Question:
My text is in the statusbar of the phone. I want to ask what is the best way to put the text further down, is it ? i don't know if i should use , because screens have different sizes and i want to have it on the same Y-Position on every phone.
So is there any other way to make the text "be not in the statusbar"?
Is it maybe possible to get the device height and then divide it by X or so?
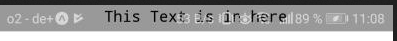
Answer: yes, marginTop is the best way to get text below statusbar and for android you can use inbuilt component of react-native () and use its method to get height of the your android device Statusbar